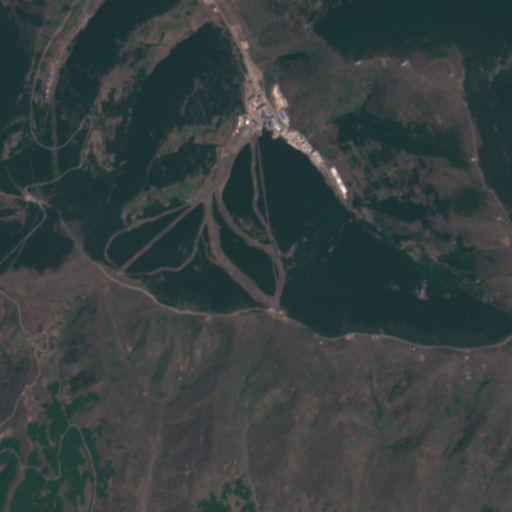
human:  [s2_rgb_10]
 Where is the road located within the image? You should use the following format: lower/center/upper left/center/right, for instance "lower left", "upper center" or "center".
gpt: There is no road in the image.